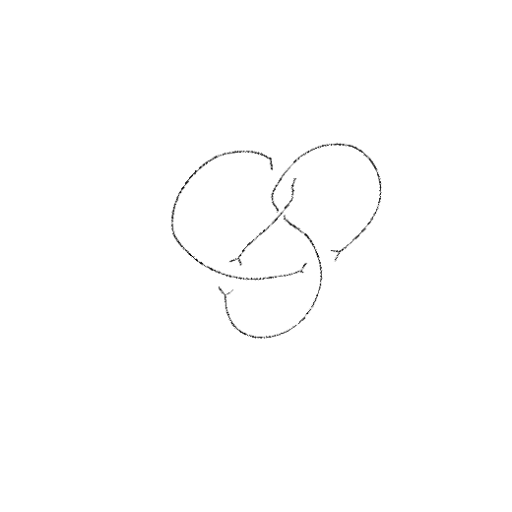
Crossing number: 4